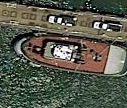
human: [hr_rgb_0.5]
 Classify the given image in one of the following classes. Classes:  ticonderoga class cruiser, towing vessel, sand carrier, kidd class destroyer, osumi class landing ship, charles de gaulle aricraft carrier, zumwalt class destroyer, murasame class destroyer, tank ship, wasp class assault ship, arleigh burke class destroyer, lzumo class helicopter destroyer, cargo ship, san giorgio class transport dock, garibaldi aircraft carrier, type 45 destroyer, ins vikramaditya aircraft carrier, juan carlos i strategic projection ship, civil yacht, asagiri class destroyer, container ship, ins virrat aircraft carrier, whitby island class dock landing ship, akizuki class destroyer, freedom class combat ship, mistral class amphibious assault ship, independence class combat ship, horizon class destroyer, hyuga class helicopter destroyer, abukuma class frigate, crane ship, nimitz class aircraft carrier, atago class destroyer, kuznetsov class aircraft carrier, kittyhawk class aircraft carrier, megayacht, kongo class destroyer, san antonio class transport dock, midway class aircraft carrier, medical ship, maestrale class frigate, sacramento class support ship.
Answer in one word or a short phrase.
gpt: Towing vessel